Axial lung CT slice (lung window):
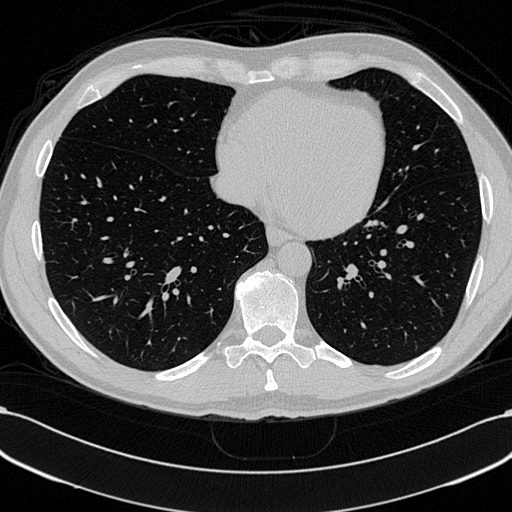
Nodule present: no